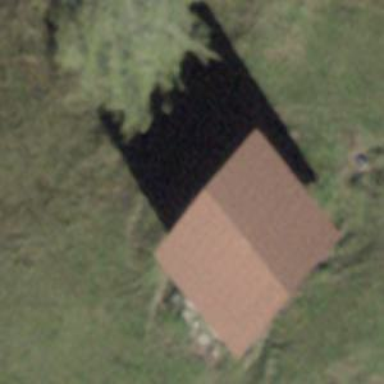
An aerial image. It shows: Rural barn.